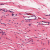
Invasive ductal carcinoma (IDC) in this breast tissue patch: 0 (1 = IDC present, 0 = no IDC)